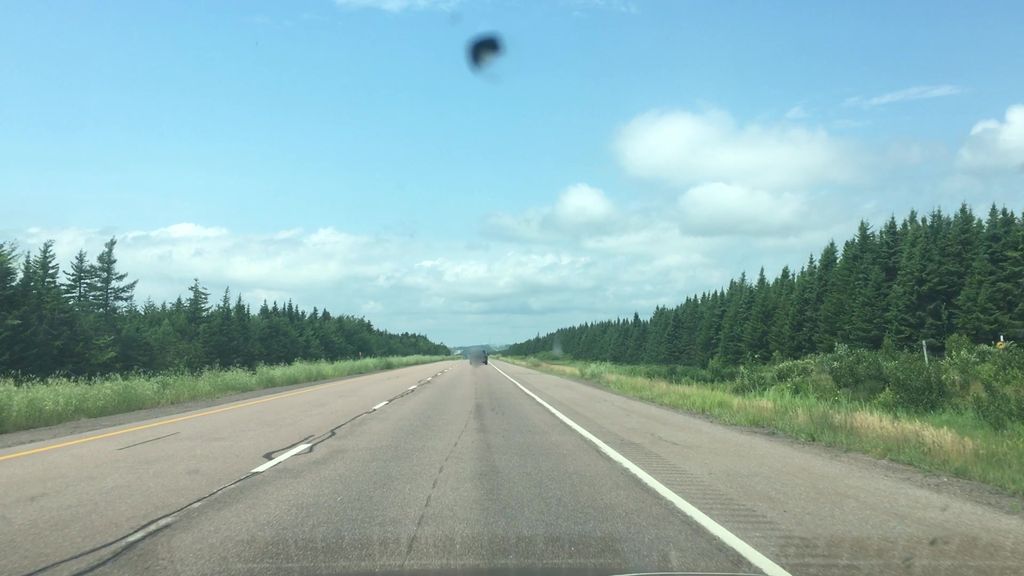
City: charlottetown